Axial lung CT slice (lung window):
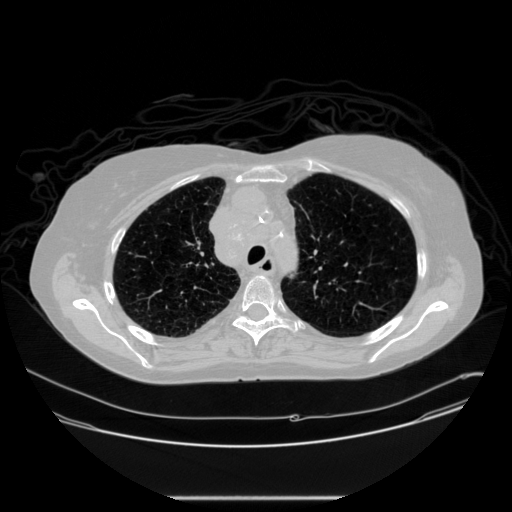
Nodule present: no